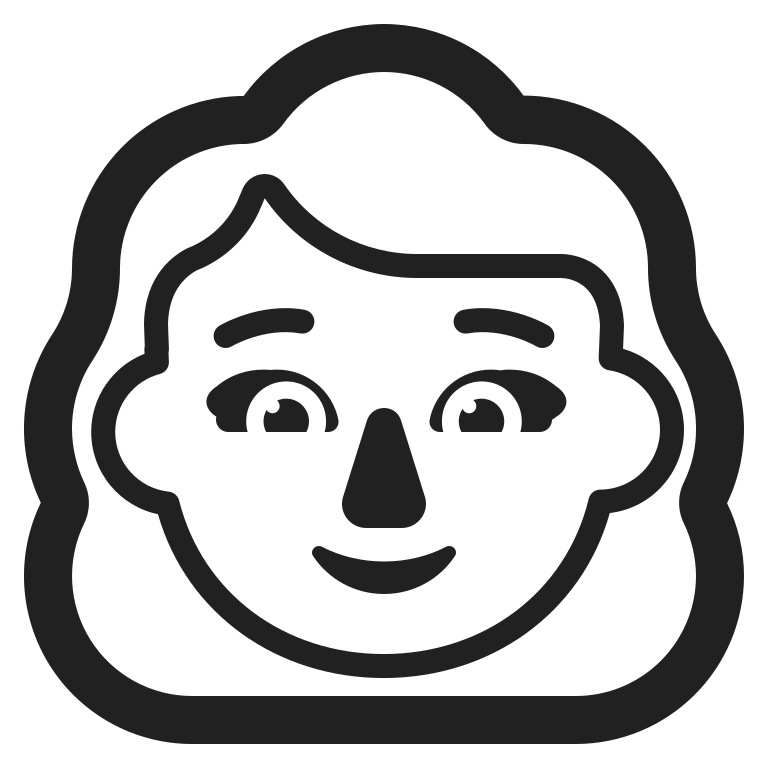
woman white hair high contrast default